Question: I'm building a website using WordPress as a backend, and AngularJS as the frontend. I'm using the WordPress JSON API to get my data to the front-end.
<URL>
I'm using AngularJS to get my data from the WordPress JSON API. I have created the following service:
'''
this.getPage = function ( slug ) {
return $http.get('wordpress/api/get_page/?slug=' + slug)
}
'''
I use this service in my controller to get the current page like this:
'''
HTTPService.getPage('home')
.success(function ( data ) {
$scope.page = data.page;
console.log(arguments);
})
.error( function () {
console.log(arguments);
})
'''
This is working fine in all browsers, except for Safari on iOS. On Safari on iOS I get the following response when I log the error arguments:

This is the safari debugger which showed when I connected my iPhone to my Mac. The error response which I get is error code 0..
I have set 'Access-Control-Allow-Origin "*"' in the '.htaccess' file, but this doesn't seem to work. The request is done on the same domain with a relative URL, so I don't think that this is the problem.
So, does anyone know why this is not working on Safari (iOS)?
Some extra information as requested:
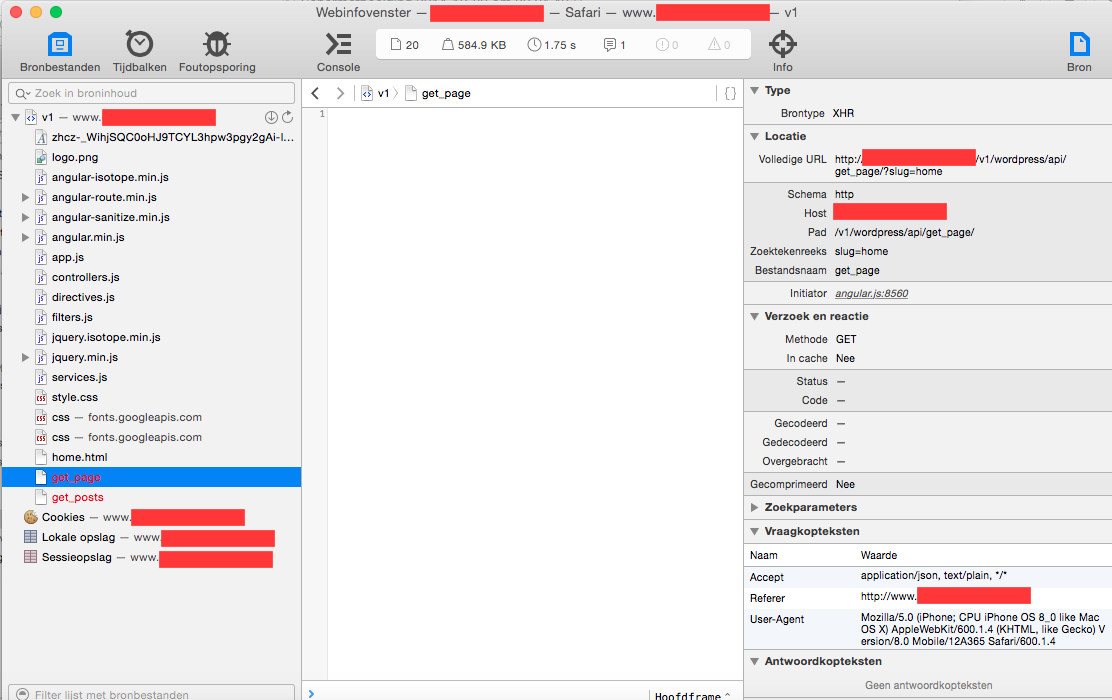
Answer: I'm pretty sure that this is due to the fact that Safari is the only browser that has the policy of blocking "3rd party cookies and other website data" by default. Actually, this issue shouldn't be exclusive of Safari iOS, it should also happen with Safari on your OSX. I'm pretty sure that if it's not happening in your MacBook is because one day you changed the default settings of the "Privacy".
You can try this, open Safari, go to "preferences" and under the tab "Pricacy" check if you have the option: "Block cookies and other website data" set to "From third parties and advertisers". This is the first, and the default option in the modern versions of Safari.
In your MacBook it will look like this:

And in iOS it will look like this:

Just to confirm that this is in fact what's causing your issue: change this setting to "Never", and try to reproduce that problem again. I'm quite confident that you won't be able to reproduce it.
Now, if you set it back to "Block cookies and other website data: From third parties and advertisers" and you first , you will have that problem again (with either iOS or OSX). After you've confirmed that this is the cause of your problem, set this setting back to "From third parties and advertisers", so that you can reproduce and address the problem with the default settings.
Bare in mind that every time that you want to re-test this issue you will be better off clearing the cache of Safary. Otherwise it could happen that Safari decides that the site serving the API can be trusted and you won't be able to reproduce the issue. So, just to be sure, every time that you test this.
I believe that the root of this problem is that Safari wants to make sure that the user has had a direct interaction with the page that it's serving the "3rd party content" before the main page loads that content.
I would need to know more about your project in order to suggest an "optimal" solution. For instance: will the final app be integrated under the same domain as the API? Because if that's the case, you shouldn't have that issue when you go to production. I mean, if the app that you are developing will be hosted under: 'http://whatever.yourDomain.org' and the API is going to be part of that same domain ('yourDomain.org'), then you shouldn't have that issue at all in production.
On the other hand, if you need to have have the API hosted under a different domain, then you will have to find a way to "trick" Safari. Have a look at this:
- <URL>
And this:
- <URL>
I hope that this helps.